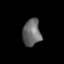
Tissue: skin
Cell type: Others
Senescence score: 0.2829
Nuclear area (px): 473
Mean DAPI intensity: 106.368